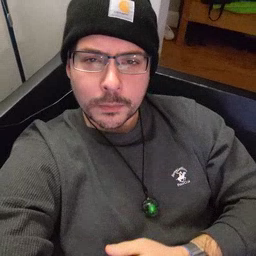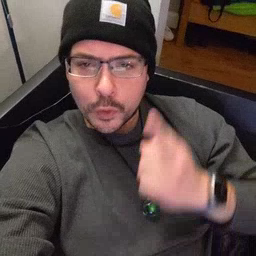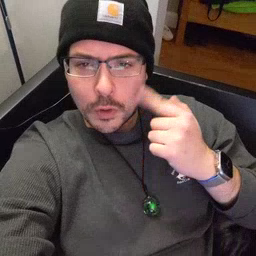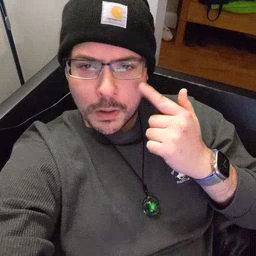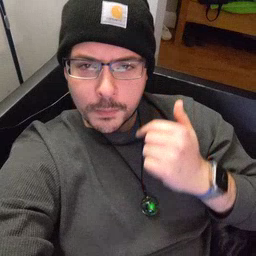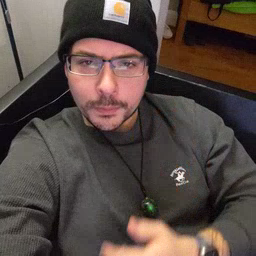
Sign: cry